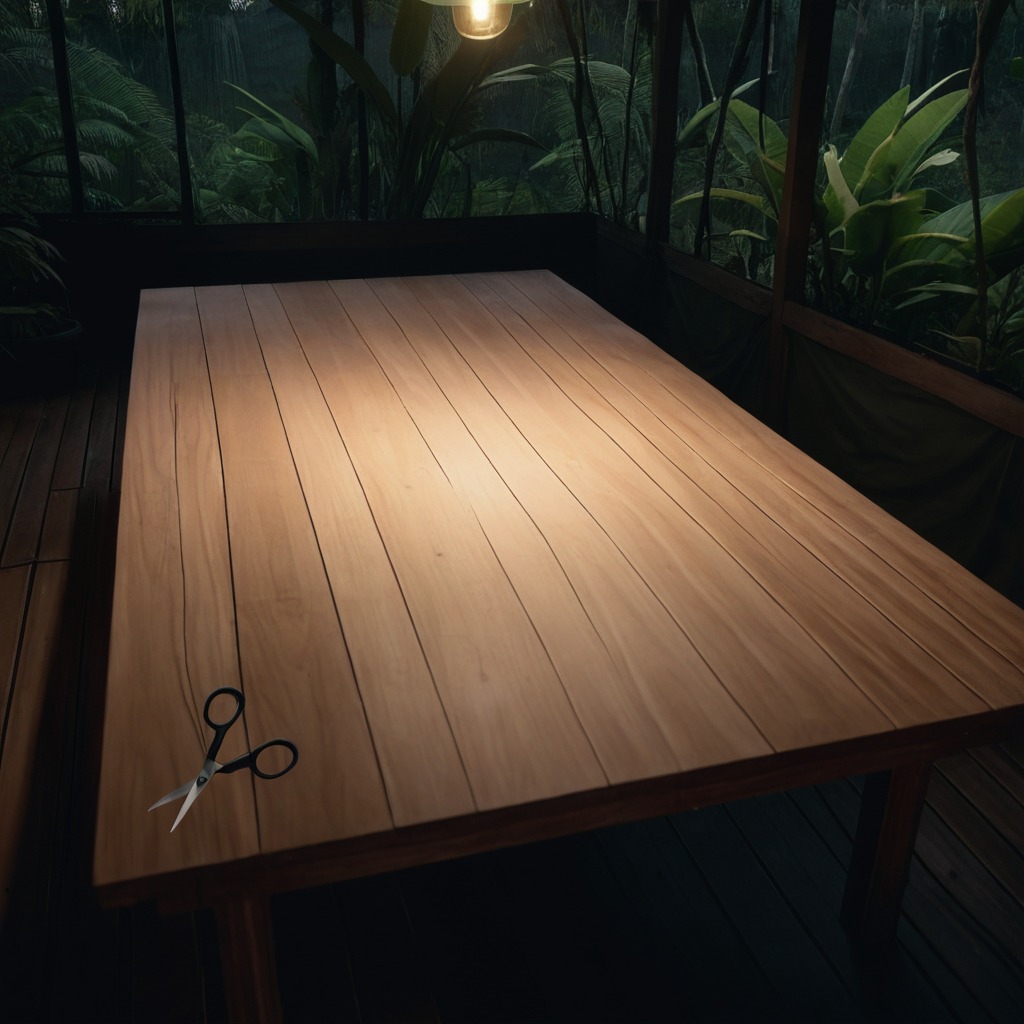
A scissor is lying on a wooden table inside a jungle field workshop tent at night with soft shadows worn but